Field crop: maize
Growth stage: 1
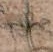
Species: salsola